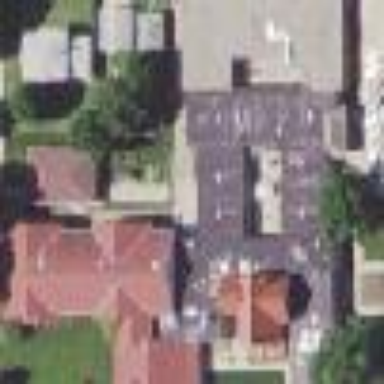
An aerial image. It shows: Nursing home building.